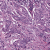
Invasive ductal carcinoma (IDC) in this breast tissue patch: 1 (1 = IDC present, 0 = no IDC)